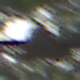
Verkehrszeichen: RadverkehrRechts
Umgebung: Outdoor, RoadRail
Tageszeit: MorningAfternoon
Wetter: Clear
Licht: Natural
Jahreszeit: NotSpecified
Kontrast: LowContrast